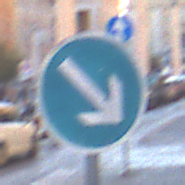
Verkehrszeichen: VorgeschriebeneVorbeifahrtRechts
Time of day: SunriseSunset
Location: Outdoor (Urban)
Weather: Clear
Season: NotSpecified
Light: Natural